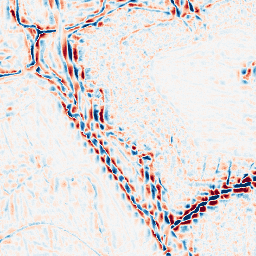
Category: wavelet
Decomposition family: wavelet_dwt
Decomposition parameters: wavelet: sym4
level: 3
Upsampling method: quartic
Upsampling parameters: scale: 8
Upsampling scale: 8